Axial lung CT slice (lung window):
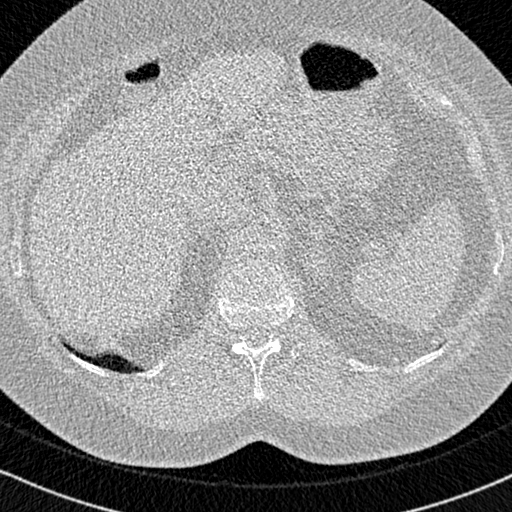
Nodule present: no